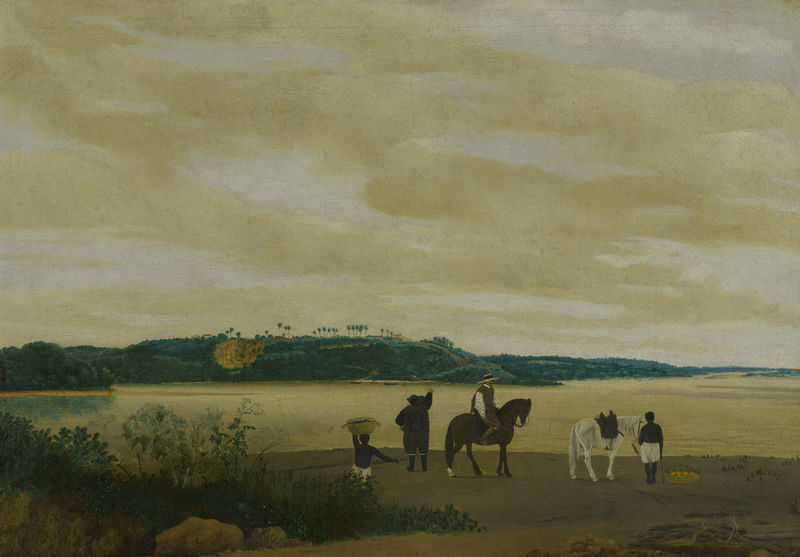
Titel: Gezicht op het eiland Itamaracá, Brazilië
Künstler: Frans Jansz. Post
Standort: Amsterdam
Institution: Rijksmuseum
Schlagwörter: himmel, wolken, gelb, grün, landschaft, menschen, braun, stein, feld, hügel, wald, pferd, pferde, reiter, bewölkt, orangen, afrika, leer, naiv, exotisch, neger, karg, trist